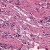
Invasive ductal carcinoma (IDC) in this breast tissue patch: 1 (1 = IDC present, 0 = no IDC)